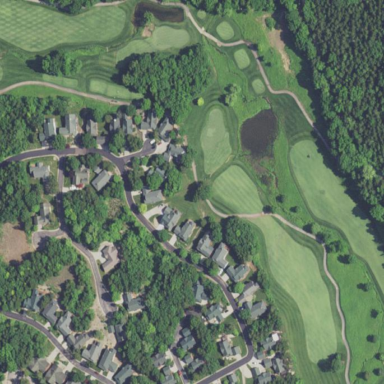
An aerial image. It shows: Water hazard on golf course. The hazard is natural water feature.